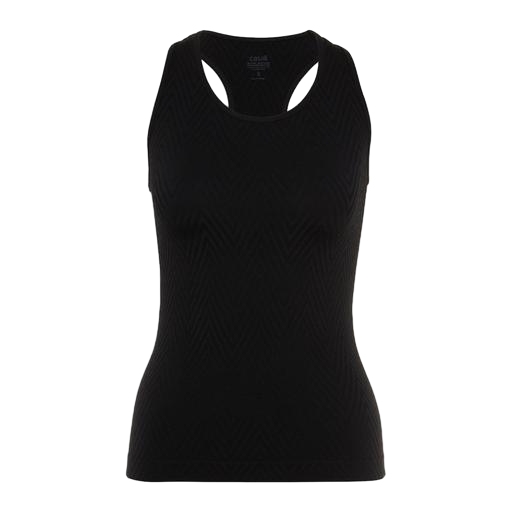
black performance essentials tank, black jacquard tank top, black slim tank, white background